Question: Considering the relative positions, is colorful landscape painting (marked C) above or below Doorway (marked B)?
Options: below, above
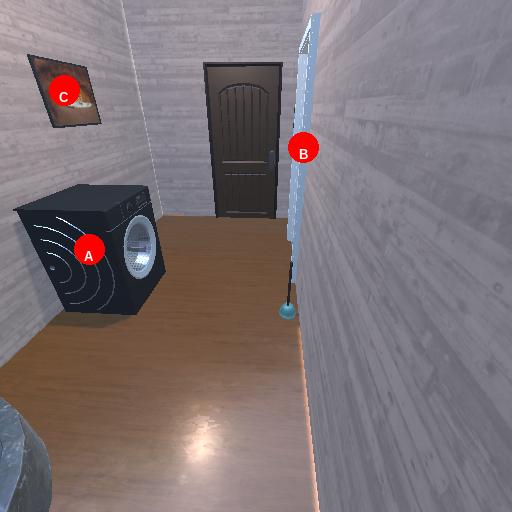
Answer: below